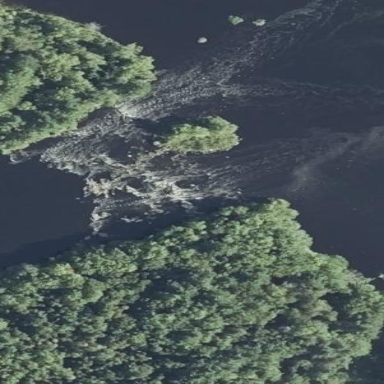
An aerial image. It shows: Natural water feature with rapids.